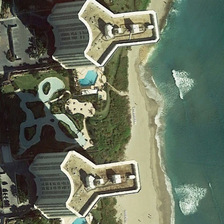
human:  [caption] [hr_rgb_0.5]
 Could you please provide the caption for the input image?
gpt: two buildings with swimming pools and a pond are near a beach .

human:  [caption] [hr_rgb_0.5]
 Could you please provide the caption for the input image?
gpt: two buildings with swimming pools and a pond are near a beach .

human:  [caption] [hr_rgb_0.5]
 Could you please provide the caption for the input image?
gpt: two buildings with swimming pools and a pond are near a beach .

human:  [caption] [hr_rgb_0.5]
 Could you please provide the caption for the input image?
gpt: two buildings with swimming pools and a pond are near a beach .

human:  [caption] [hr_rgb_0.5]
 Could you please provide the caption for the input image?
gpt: two buildings with swimming pools and a pond are near a beach .